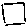
Label: square